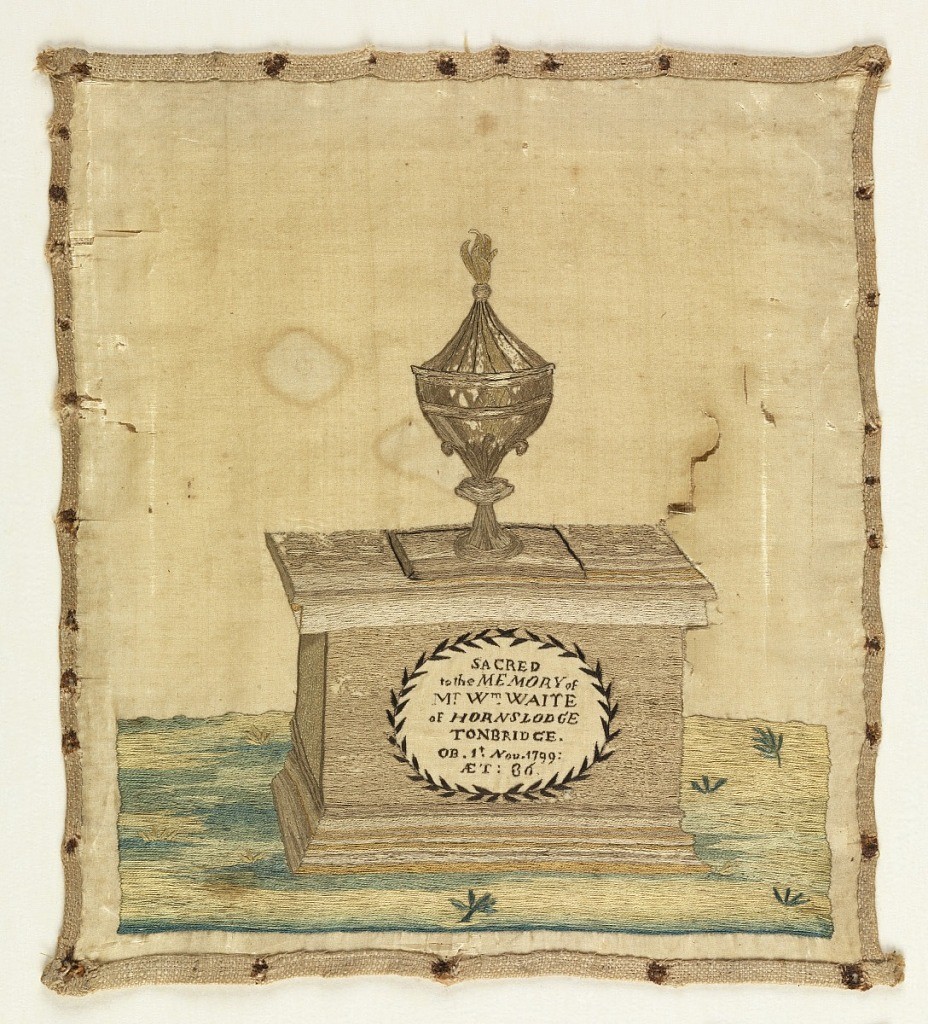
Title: Mourning Sampler
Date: ca. 1800
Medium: silk embroidery on silk foundation Technique: embroidered on plain weave Label: Silk, embroidered in silk
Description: Embroidered picture, nearly square in format, depicting an urn on top of a tomb bearing an inscription in an oval medallion:
Sacred to the Memory of Mr. Wm. Waite of Hornslodge, Tonbridge
OB 1st Nov 1799
AET 86